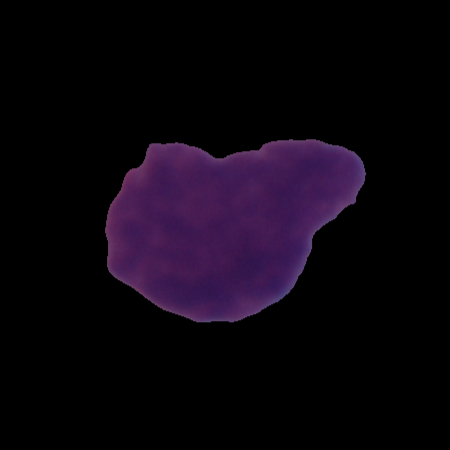
Label: cancer